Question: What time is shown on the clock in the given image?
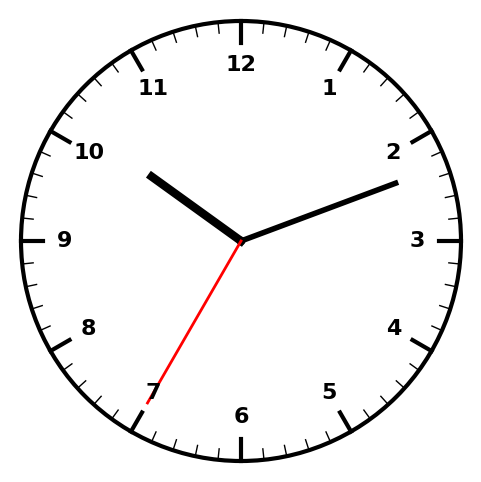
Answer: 10:11:35